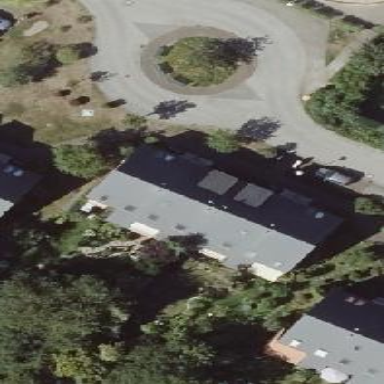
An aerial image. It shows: Terrace-style building with gabled roof.